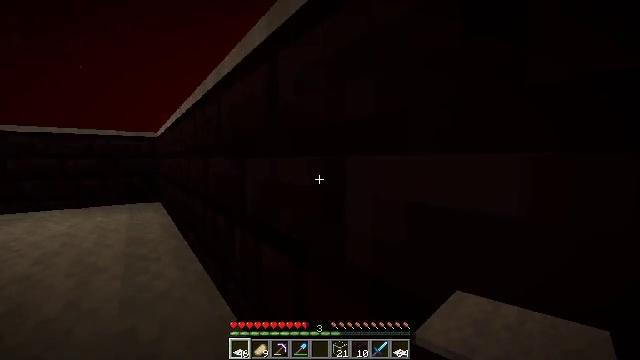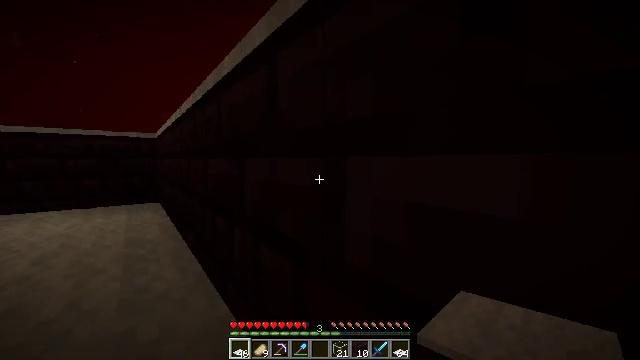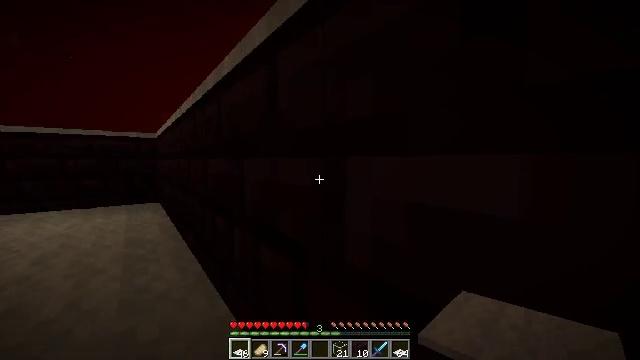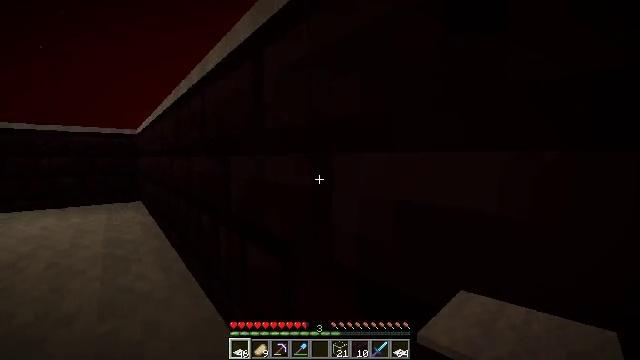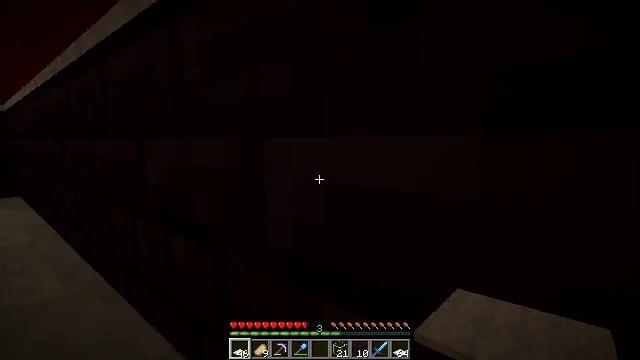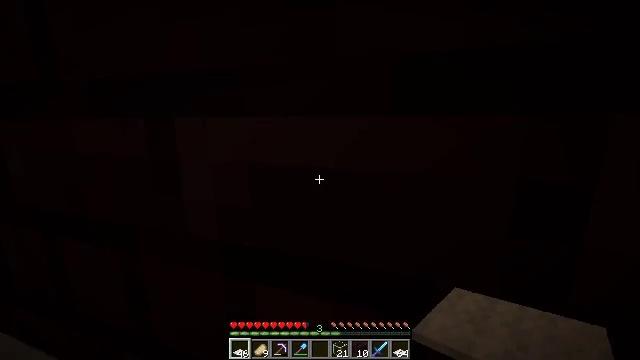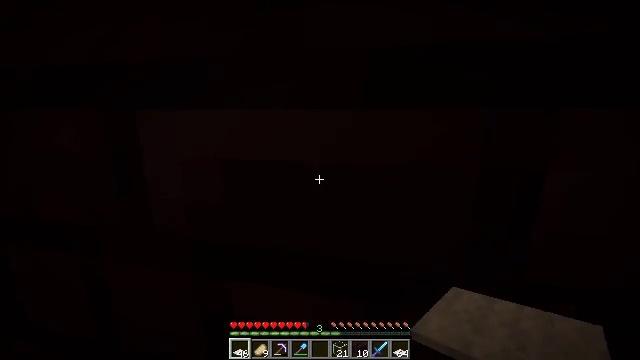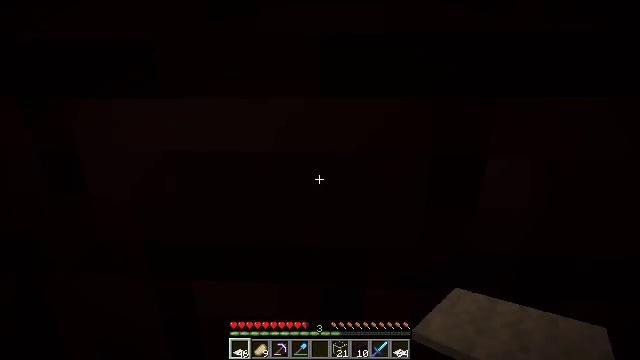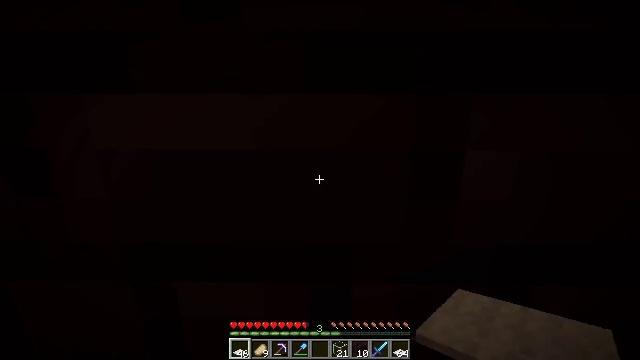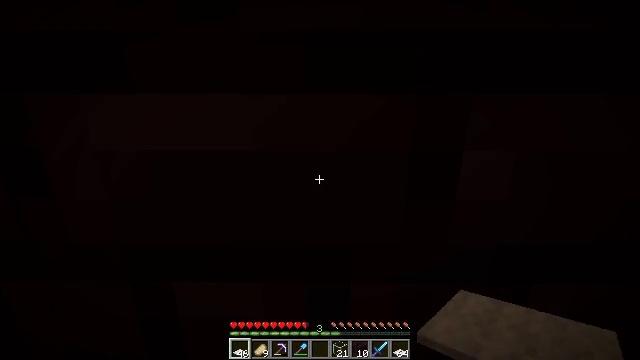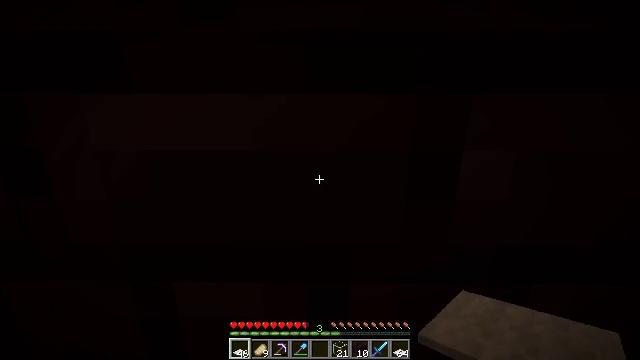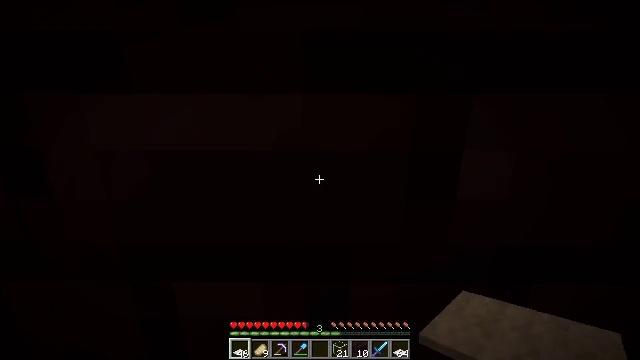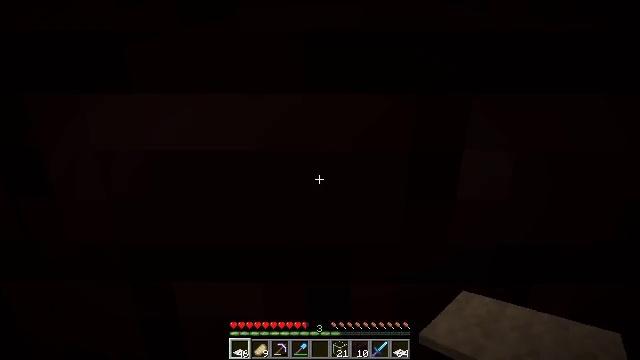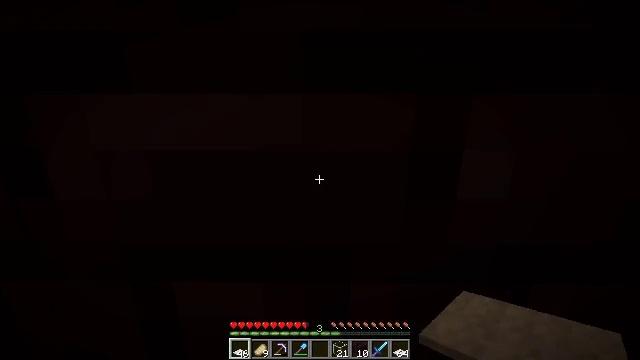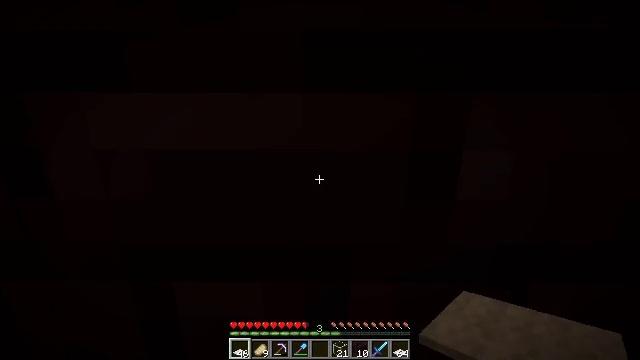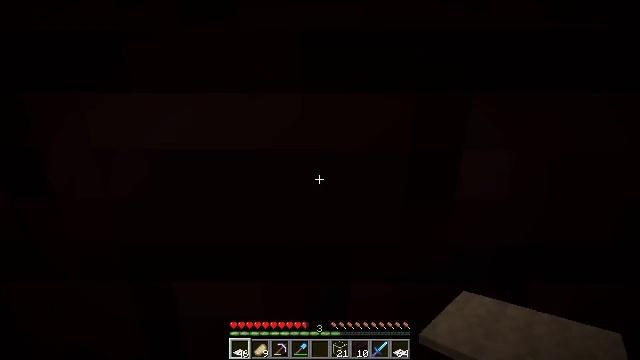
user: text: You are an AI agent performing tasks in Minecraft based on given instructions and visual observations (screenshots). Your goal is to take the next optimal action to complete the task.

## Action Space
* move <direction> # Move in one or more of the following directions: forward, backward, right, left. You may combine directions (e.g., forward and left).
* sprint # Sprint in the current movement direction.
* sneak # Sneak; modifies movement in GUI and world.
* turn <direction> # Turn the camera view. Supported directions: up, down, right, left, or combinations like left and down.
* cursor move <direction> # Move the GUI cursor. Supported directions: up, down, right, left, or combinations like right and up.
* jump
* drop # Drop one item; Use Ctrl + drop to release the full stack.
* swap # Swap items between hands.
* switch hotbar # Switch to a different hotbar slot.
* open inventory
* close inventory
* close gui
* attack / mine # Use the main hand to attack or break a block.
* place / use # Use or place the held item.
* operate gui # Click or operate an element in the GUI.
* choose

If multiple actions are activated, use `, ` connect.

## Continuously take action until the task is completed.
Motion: motion action
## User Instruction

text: Remove the fire source.
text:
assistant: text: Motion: no_op
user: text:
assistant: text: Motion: no_op
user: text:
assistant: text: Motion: turn right
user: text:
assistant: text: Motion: turn right and down
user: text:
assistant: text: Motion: turn right and down
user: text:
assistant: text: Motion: turn right and down
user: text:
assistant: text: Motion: turn right and down
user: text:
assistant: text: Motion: turn right
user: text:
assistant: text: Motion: no_op
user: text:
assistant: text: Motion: no_op
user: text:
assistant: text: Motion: no_op
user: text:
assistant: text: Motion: no_op
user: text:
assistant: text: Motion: no_op
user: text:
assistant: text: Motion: no_op
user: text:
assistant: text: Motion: no_op
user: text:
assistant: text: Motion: jump
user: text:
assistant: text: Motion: jump
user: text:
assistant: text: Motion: jump
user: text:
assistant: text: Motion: no_op
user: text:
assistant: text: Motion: no_op
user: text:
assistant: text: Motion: no_op
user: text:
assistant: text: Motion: no_op
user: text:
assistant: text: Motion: no_op
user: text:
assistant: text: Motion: no_op
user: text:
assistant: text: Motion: no_op
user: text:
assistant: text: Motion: no_op
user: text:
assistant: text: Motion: no_op
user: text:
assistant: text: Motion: no_op
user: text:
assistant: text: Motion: turn left
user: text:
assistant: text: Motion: turn left